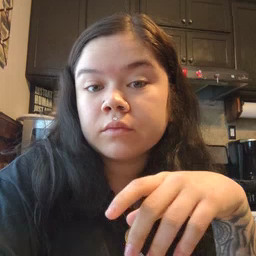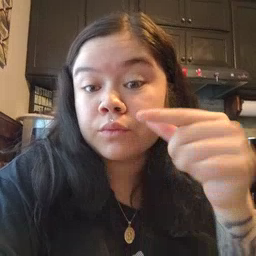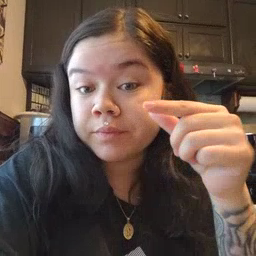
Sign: green